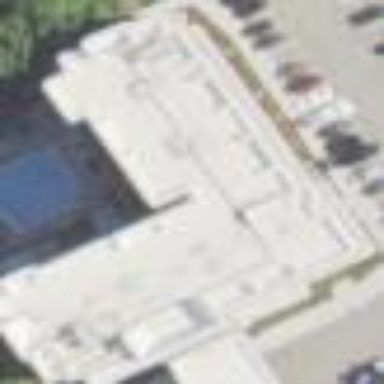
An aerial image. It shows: Hotel building.